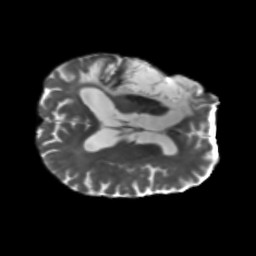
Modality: T2w
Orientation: axial
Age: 71
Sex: male
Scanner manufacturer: siemens
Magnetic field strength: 3 T
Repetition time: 5.25 s
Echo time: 0.08 s